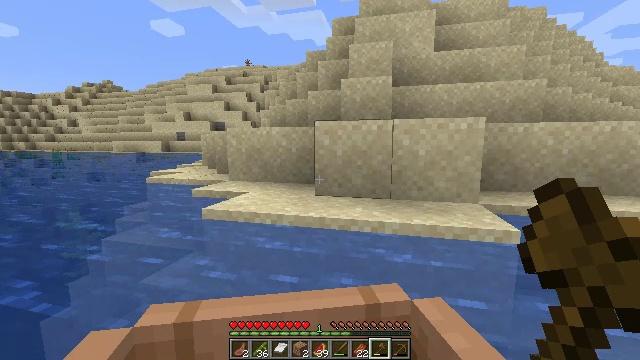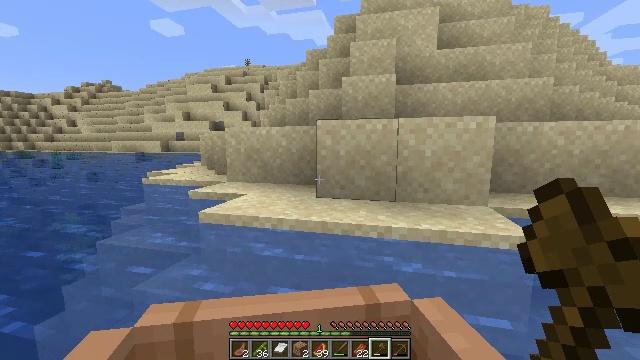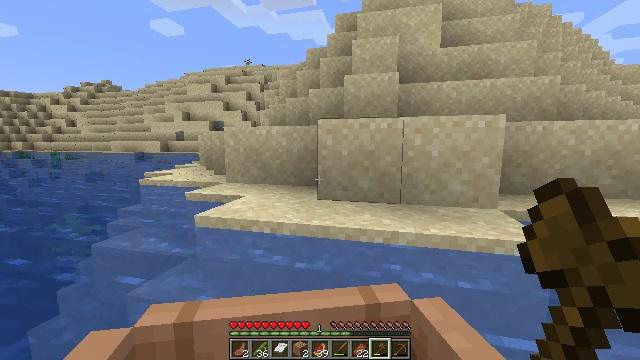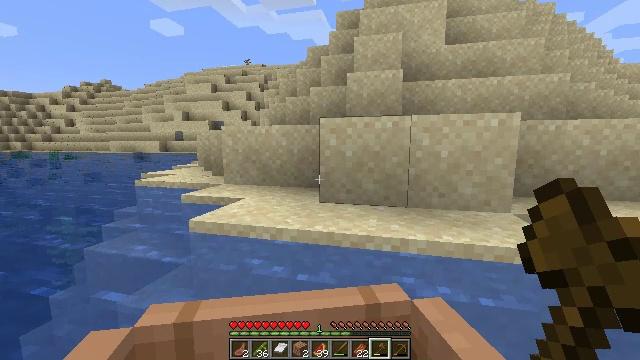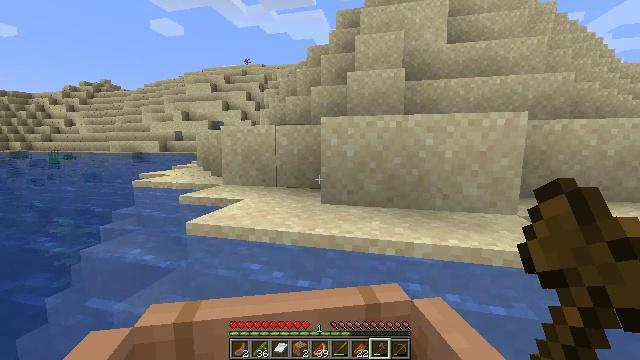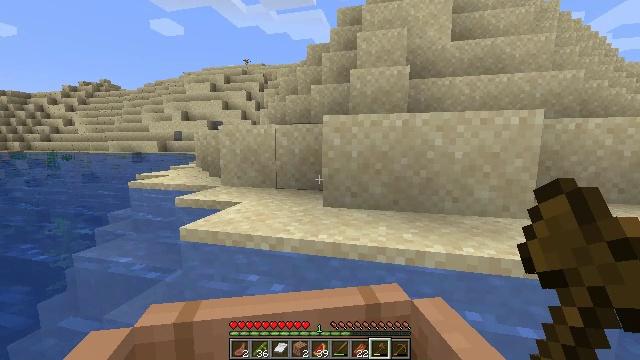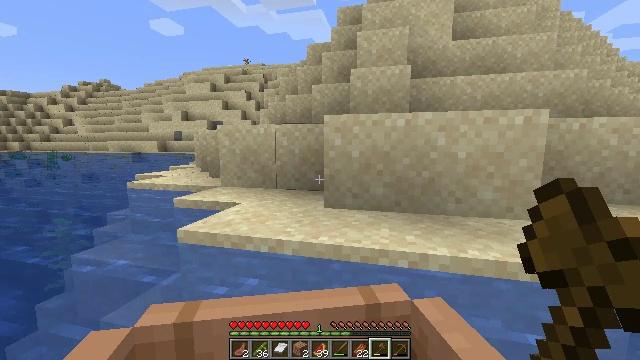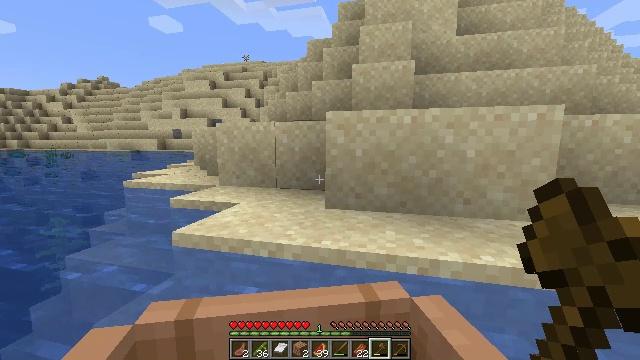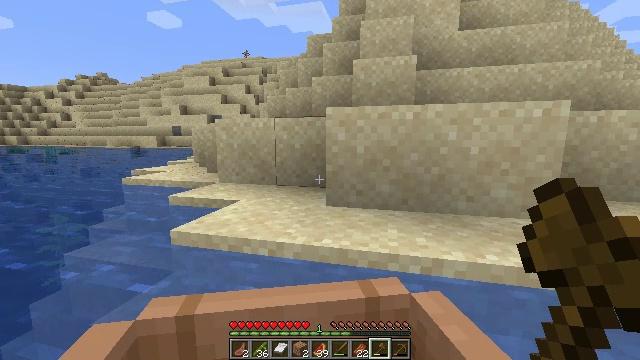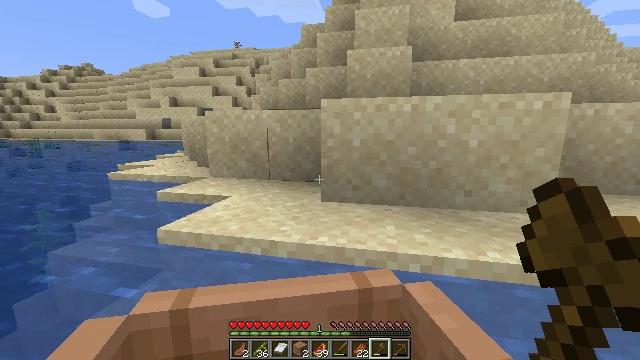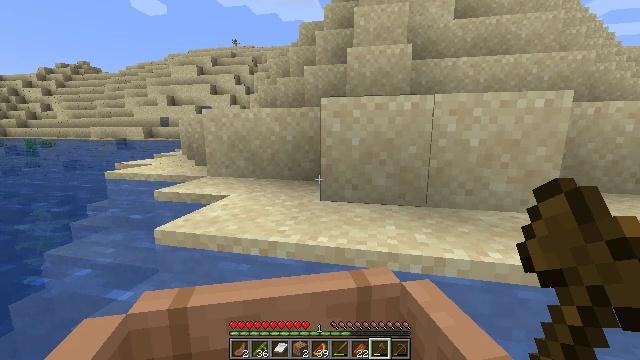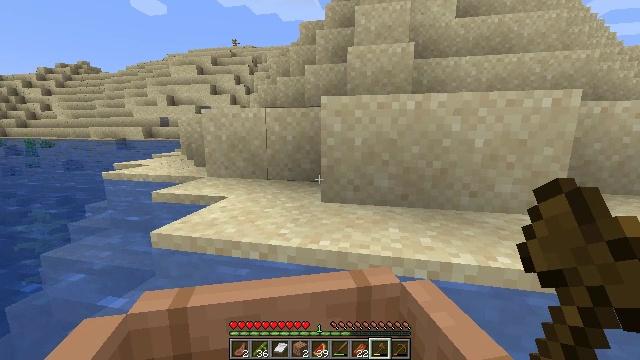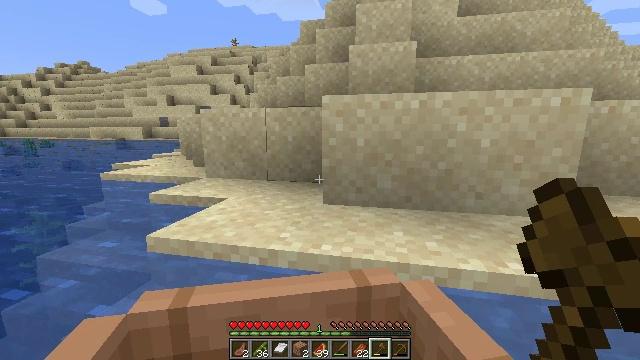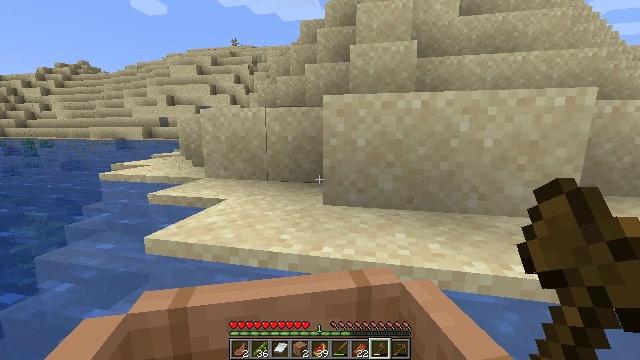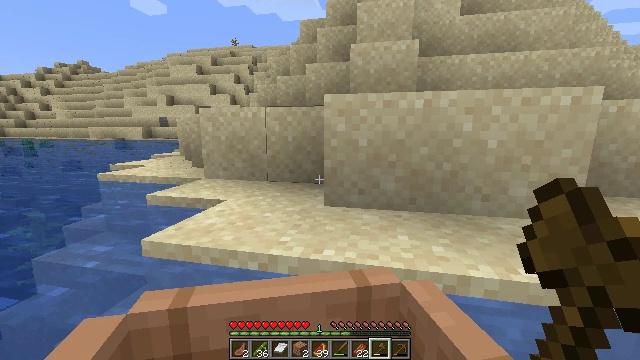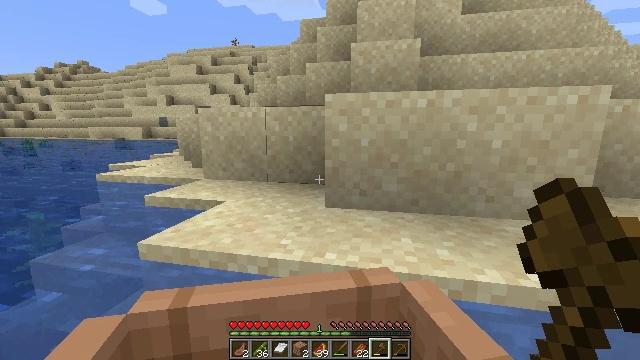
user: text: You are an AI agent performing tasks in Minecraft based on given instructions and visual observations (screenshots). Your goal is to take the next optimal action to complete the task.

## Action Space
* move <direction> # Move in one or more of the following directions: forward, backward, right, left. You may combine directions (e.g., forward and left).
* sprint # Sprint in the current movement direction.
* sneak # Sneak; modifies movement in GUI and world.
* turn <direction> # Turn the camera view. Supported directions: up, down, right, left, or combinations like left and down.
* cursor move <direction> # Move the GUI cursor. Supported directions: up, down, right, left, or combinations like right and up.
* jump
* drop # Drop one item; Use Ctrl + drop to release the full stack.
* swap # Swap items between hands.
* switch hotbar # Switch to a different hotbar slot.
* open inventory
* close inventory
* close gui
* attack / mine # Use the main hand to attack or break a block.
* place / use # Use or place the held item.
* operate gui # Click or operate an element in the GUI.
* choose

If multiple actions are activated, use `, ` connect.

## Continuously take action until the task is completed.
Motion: motion action
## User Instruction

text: Harvest kelp plant in the water.
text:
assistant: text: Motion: no_op
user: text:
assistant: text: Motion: no_op
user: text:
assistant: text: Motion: no_op
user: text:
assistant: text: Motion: no_op
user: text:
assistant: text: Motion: no_op
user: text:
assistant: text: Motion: no_op
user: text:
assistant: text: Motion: no_op
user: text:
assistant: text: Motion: no_op
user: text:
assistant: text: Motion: turn right and down
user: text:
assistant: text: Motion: no_op
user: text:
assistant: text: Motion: no_op
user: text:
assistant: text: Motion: no_op
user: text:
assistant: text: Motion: no_op
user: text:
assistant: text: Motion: no_op
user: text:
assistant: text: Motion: no_op
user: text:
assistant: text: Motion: no_op
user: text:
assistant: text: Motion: no_op
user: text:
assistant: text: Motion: no_op
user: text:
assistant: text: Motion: sneak
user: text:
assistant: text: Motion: sneak
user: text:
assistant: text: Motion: sneak
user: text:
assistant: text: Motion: sneak
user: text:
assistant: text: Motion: no_op
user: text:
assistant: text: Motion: no_op
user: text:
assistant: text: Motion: turn right and down
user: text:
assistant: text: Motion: turn right and down
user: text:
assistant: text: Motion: turn right and down
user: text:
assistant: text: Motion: turn right and down
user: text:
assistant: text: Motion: turn right and down
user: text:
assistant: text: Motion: turn down